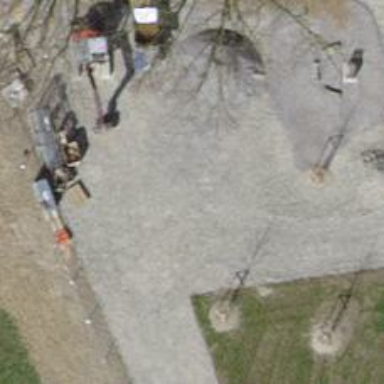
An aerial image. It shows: Toilets.